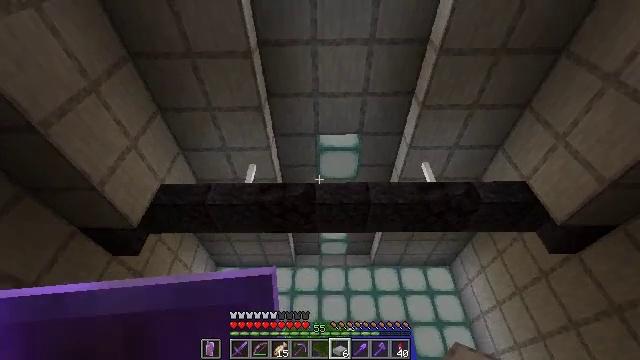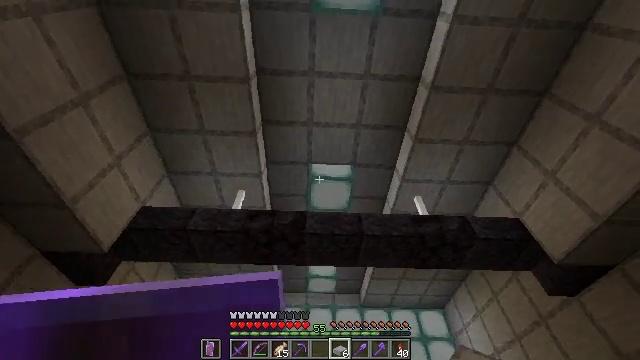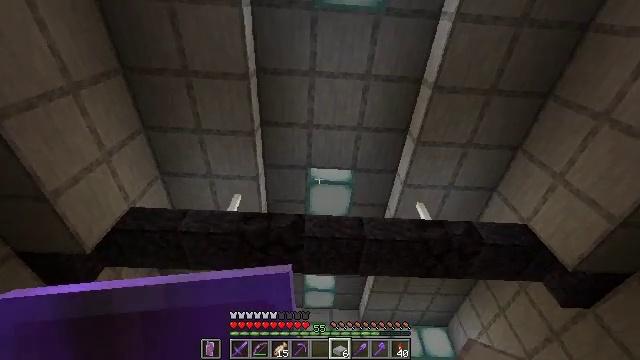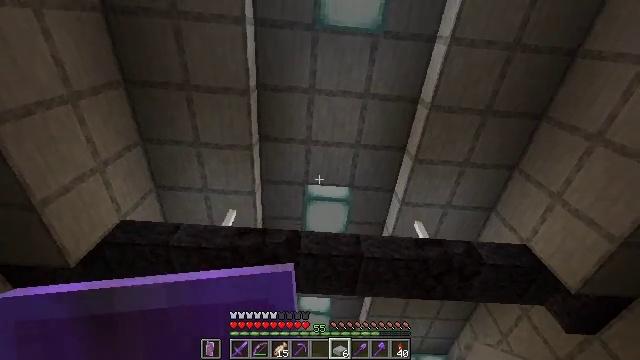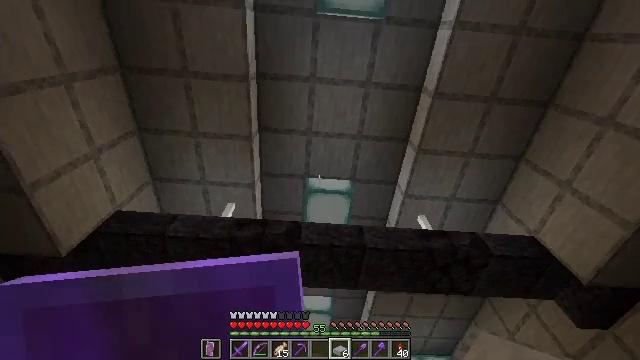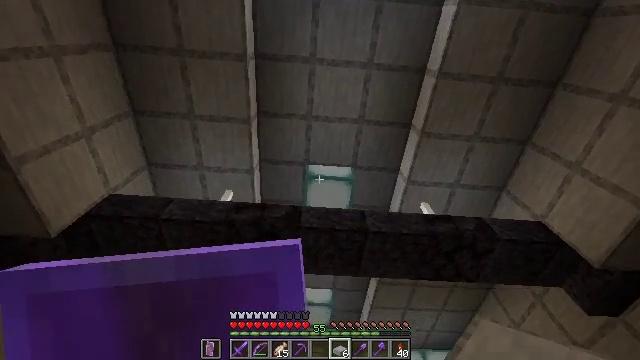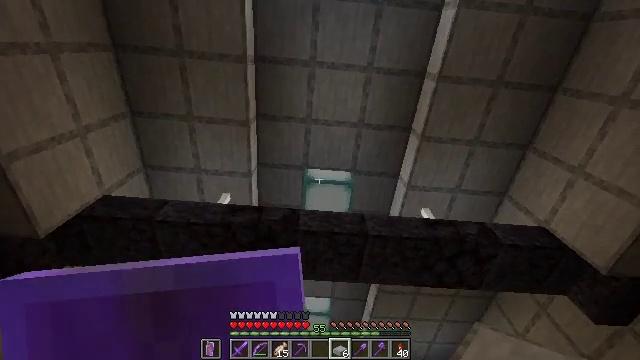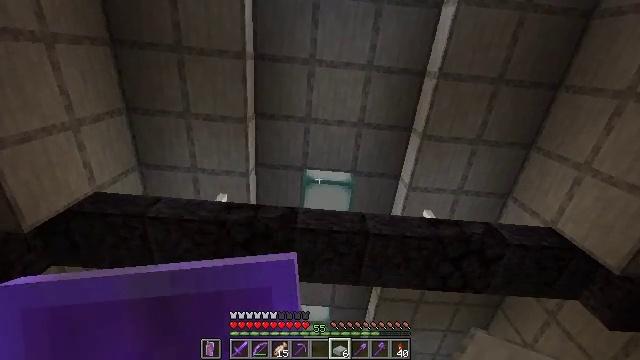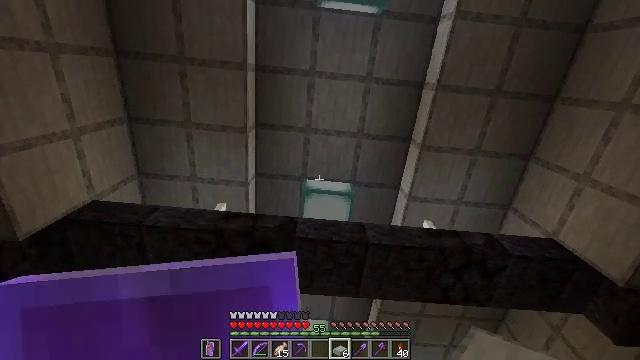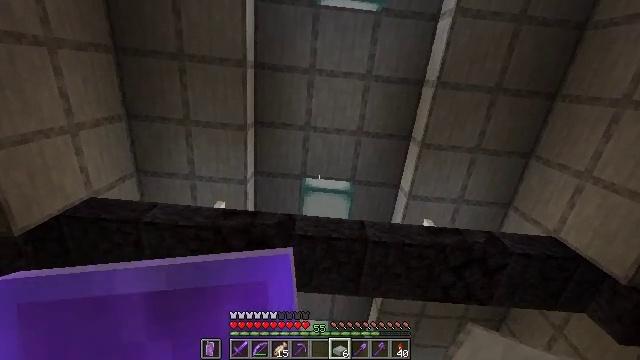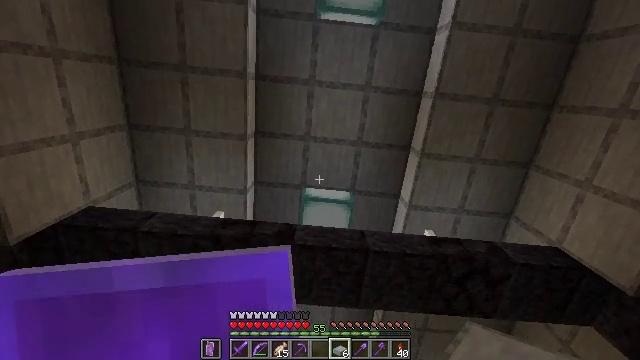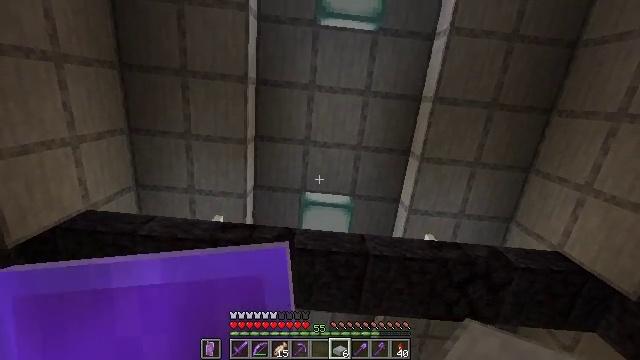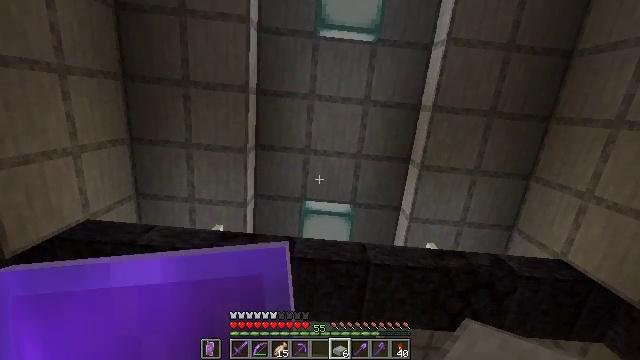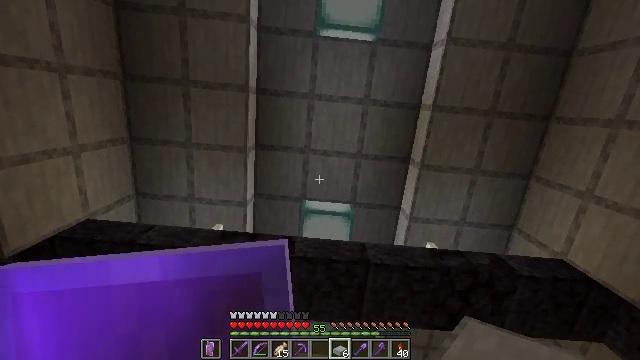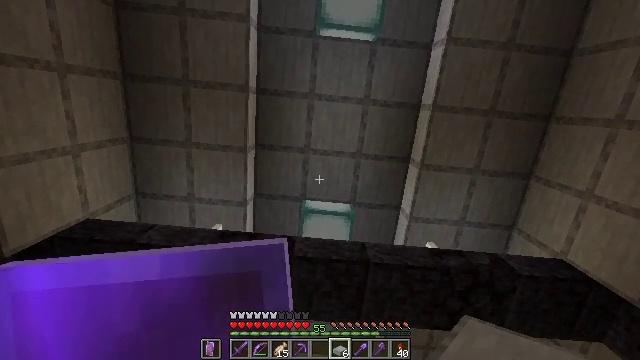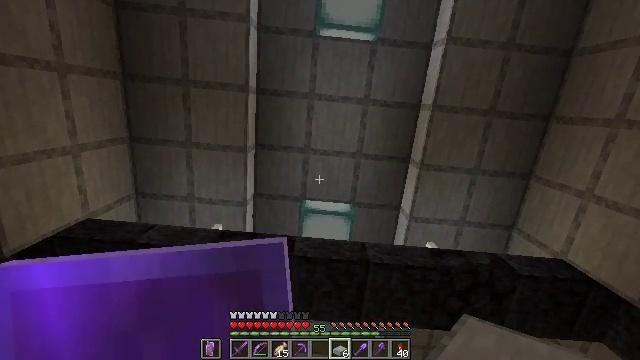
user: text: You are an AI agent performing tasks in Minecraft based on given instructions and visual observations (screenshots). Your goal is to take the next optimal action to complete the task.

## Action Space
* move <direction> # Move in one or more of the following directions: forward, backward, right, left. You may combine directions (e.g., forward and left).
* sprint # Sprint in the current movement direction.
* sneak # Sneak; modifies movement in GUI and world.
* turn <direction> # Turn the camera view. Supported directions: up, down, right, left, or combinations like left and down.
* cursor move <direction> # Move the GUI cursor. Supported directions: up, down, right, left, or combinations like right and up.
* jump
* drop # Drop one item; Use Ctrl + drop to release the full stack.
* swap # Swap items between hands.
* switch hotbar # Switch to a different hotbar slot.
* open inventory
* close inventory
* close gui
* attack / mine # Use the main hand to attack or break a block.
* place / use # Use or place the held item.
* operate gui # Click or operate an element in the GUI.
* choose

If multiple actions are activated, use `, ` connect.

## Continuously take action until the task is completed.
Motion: motion action
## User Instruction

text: Gather smooth stone from the ground.
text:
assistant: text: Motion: move forward, turn right and up
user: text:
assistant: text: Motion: move forward, turn right and up
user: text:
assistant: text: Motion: move forward, turn right and up
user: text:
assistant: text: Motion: move forward
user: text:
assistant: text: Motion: move forward
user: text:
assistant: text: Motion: move forward, turn up
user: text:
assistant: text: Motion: turn up
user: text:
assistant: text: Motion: turn up
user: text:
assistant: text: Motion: no_op
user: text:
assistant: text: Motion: turn up
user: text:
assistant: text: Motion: turn up
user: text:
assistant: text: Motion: turn up
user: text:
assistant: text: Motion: no_op
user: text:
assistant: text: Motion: no_op
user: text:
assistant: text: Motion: no_op
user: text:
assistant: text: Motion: no_op
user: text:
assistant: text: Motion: no_op
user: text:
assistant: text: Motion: no_op
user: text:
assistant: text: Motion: no_op
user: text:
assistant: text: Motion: no_op
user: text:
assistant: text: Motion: no_op
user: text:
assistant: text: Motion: no_op
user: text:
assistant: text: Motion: no_op
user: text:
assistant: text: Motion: no_op
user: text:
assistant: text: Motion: no_op
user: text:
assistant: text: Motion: no_op
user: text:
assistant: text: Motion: no_op
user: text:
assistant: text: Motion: no_op
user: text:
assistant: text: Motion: no_op
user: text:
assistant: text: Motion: no_op